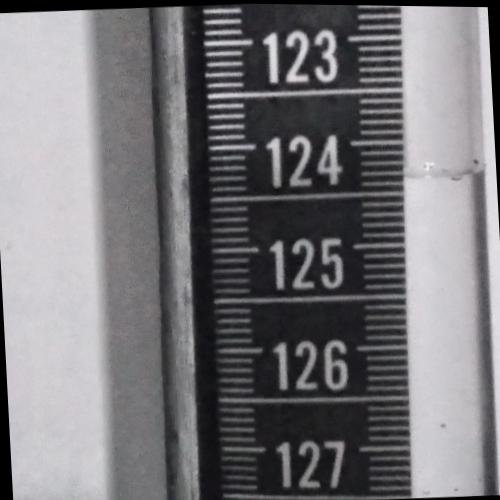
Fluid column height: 124.4 cm